Question: Is it possible to disable the drag and drop option in Flexigrid?
I have a Name column which I don't want to be moved from the very 2 nd position.
Below is the example for that.

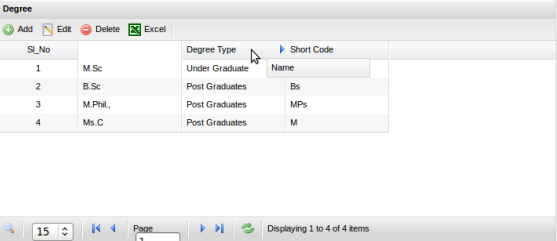
Answer: I don't know whether there is any API option for it or not.
A small hack is remove the binding from the column.
The following code you can use to remove the binding
since SI-column is always first column:
'''
jQuery('.hDivBox th:first').unbind();
'''
So you can add it in onSuccess callback as given below.
'''
jQuery('#divId').flexigrid({
onSuccess: function() {
jQuery('.hDivBox th:first').unbind();
},
. . .
});
'''
There is an API option . make it false to disable it. The above solution will disable the column sorting also.
See <URL>